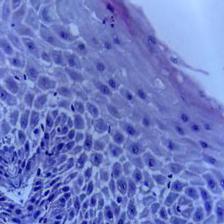
Diagnosis: Normal